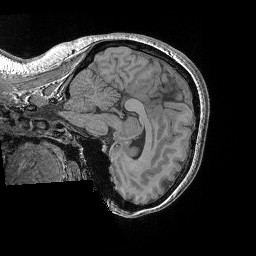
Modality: T1w
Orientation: sagittal
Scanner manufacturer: siemens
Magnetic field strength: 3 T
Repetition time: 0.02 s
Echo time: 0.00492 s